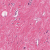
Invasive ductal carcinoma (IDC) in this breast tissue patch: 0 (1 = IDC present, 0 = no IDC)